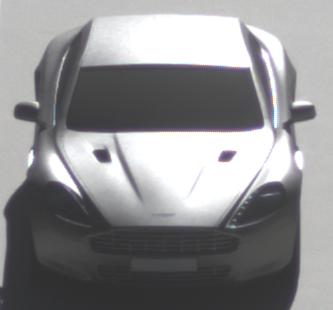
Make: Aston Martin
Model: Rapide
Detailed model: Rapide
Model produced from: 2010/03
Model produced until: 2013/07
Doors: 5
Color: gray
Road condition: dry road
Daytime: morning or afternoon
Contrast: high contrast